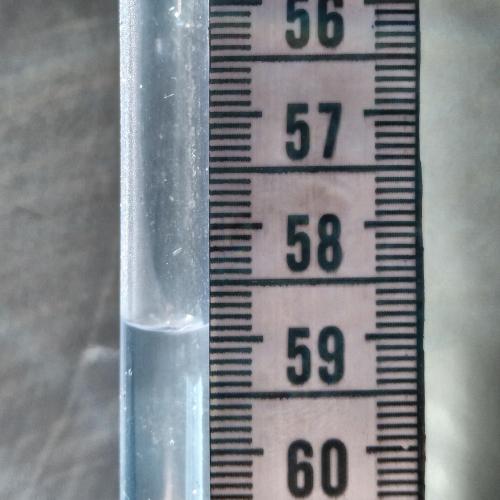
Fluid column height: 58.9 cm